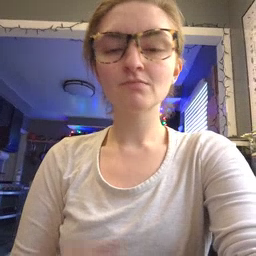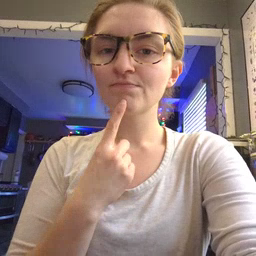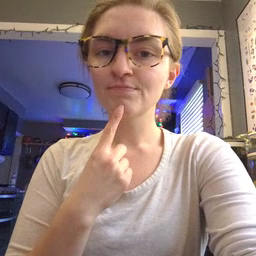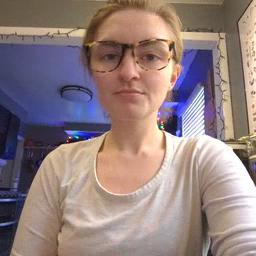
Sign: chin